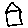
Label: house